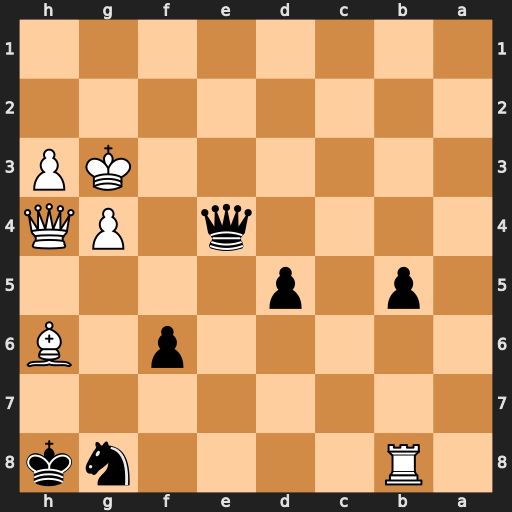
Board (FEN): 1R4nk/8/5p1B/1p1p4/4q1PQ/6KP/8/8
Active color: b
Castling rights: -
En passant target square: -
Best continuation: Qe1+ Kg2 Qxh4